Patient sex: F
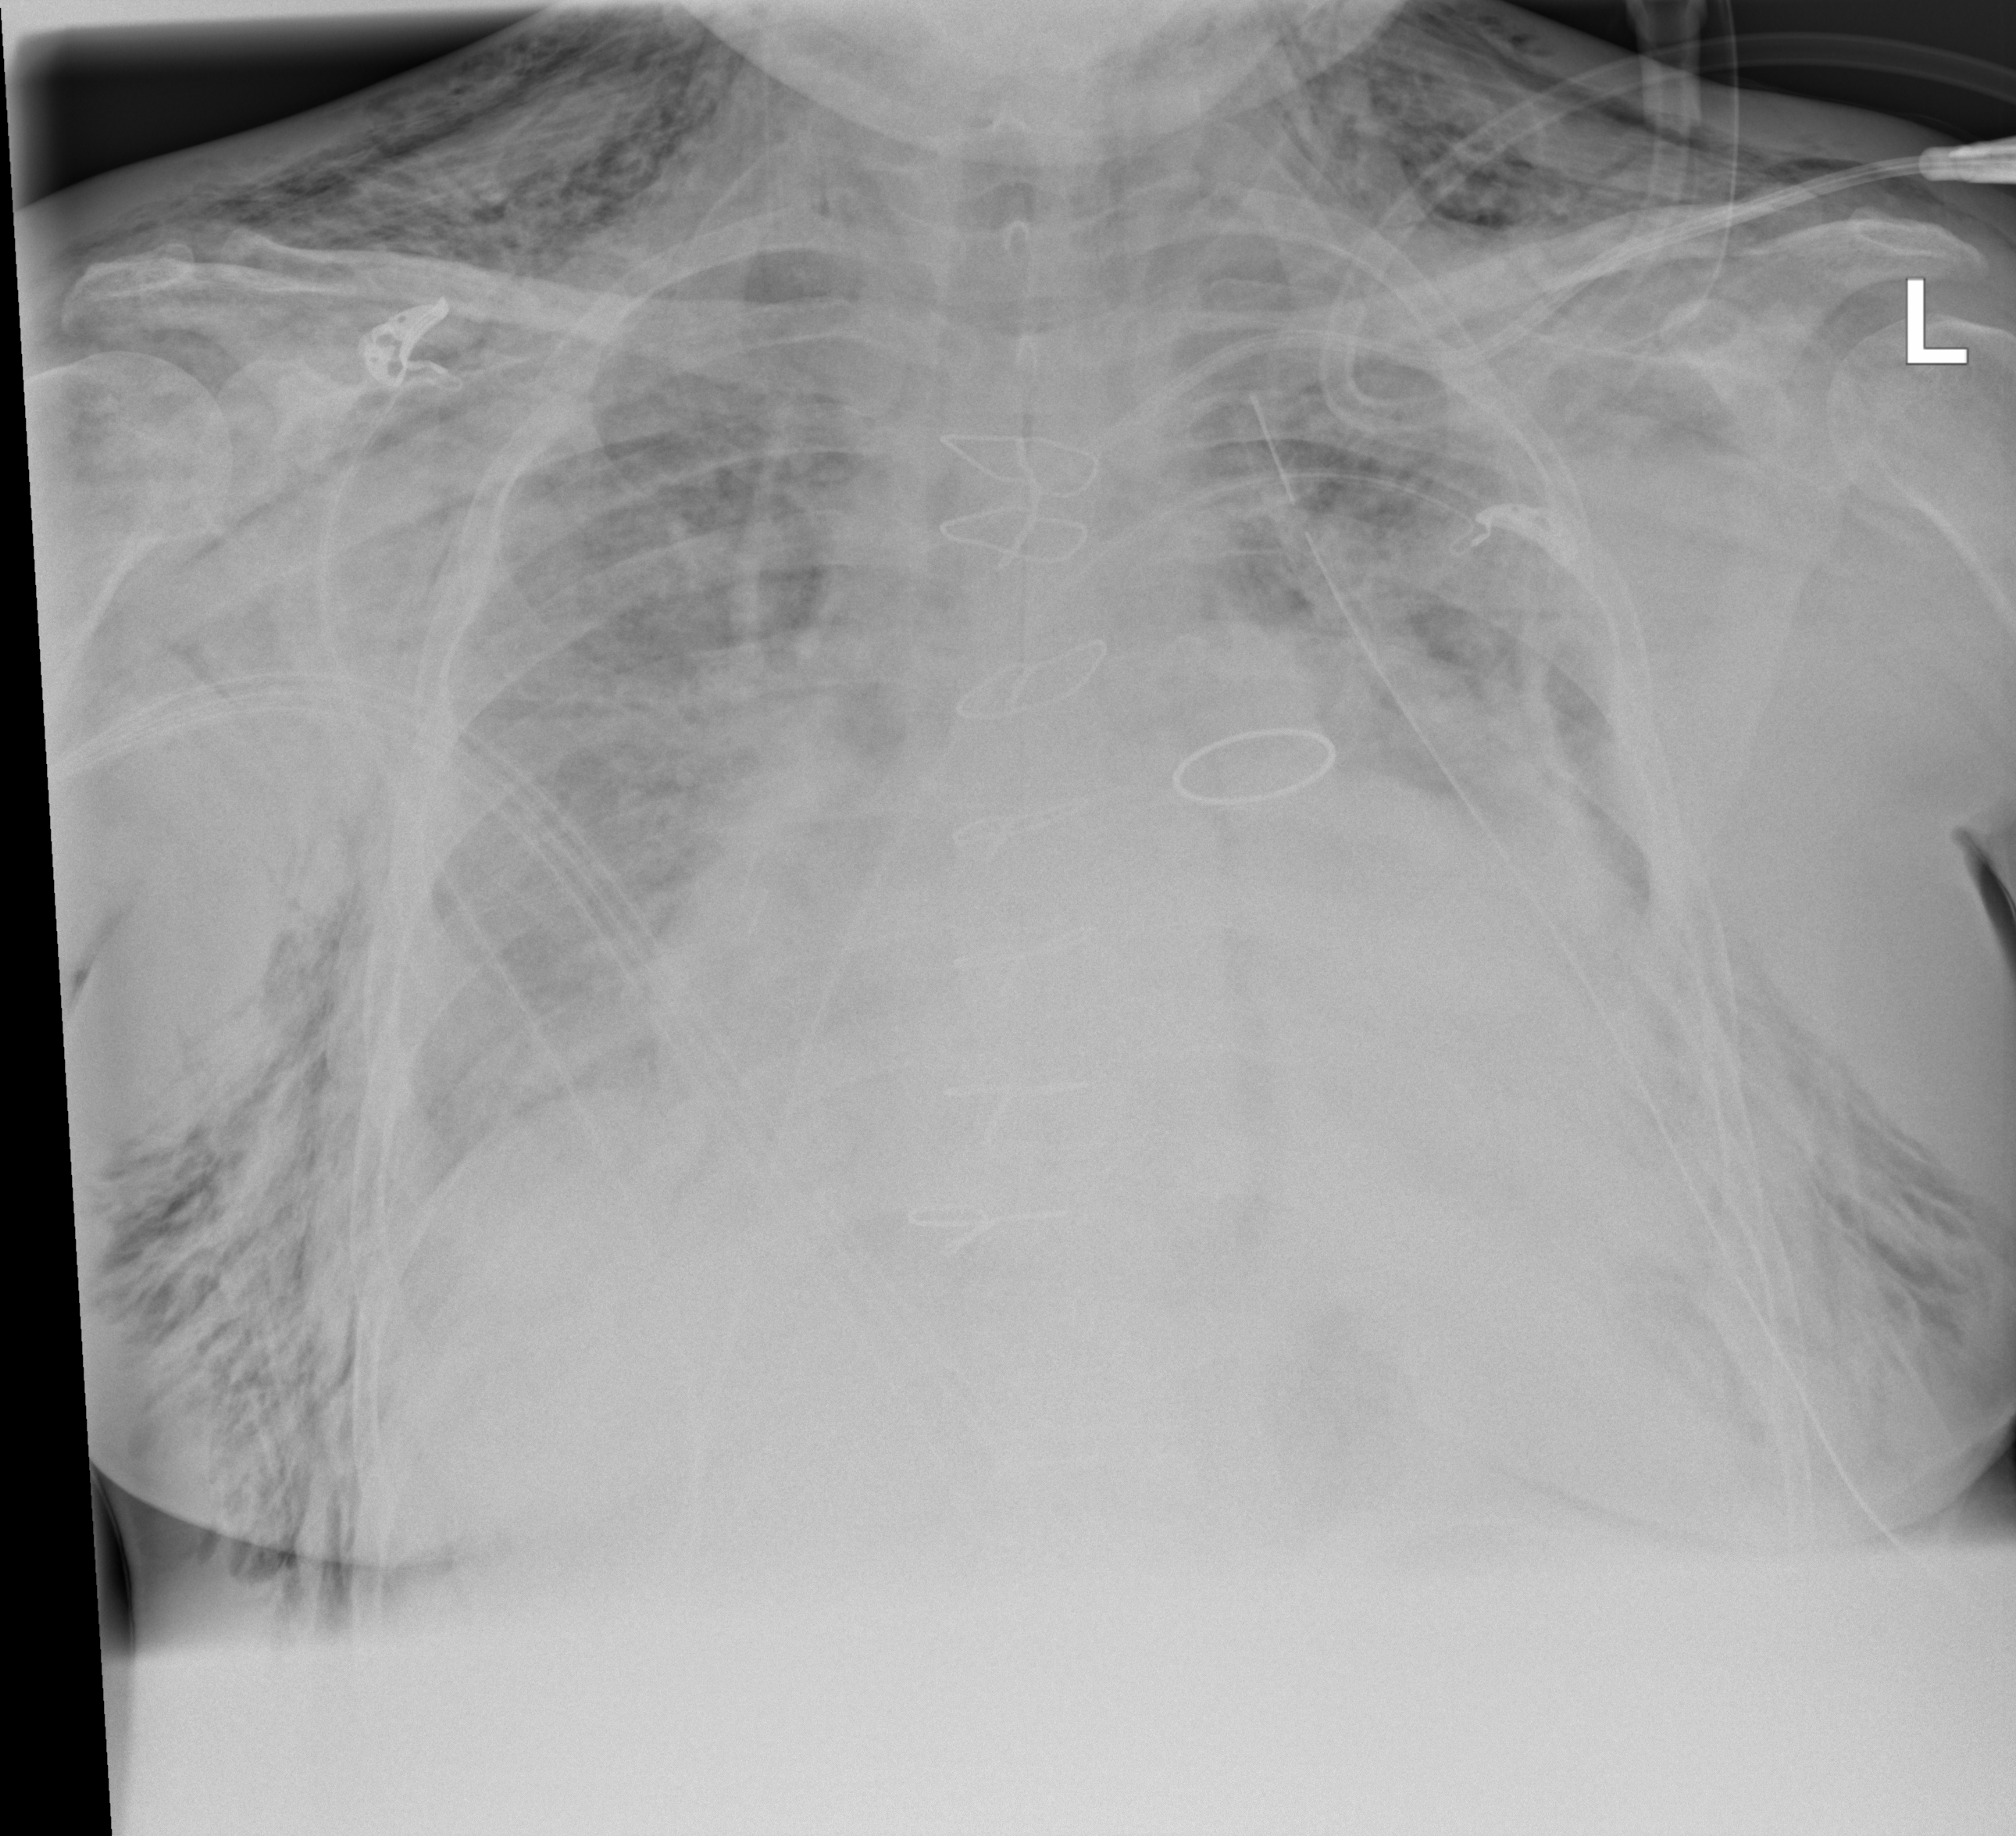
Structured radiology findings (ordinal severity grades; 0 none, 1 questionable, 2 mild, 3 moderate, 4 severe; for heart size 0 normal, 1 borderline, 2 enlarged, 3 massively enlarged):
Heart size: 3
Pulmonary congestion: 3
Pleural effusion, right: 0
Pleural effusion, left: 3
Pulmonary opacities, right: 2
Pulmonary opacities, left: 2
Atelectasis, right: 2
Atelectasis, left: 3